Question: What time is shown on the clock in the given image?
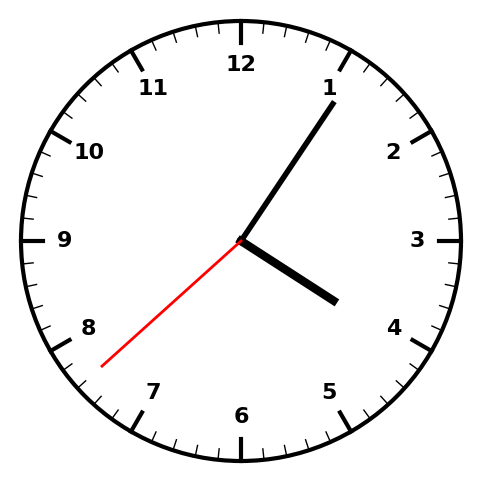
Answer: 04:05:38